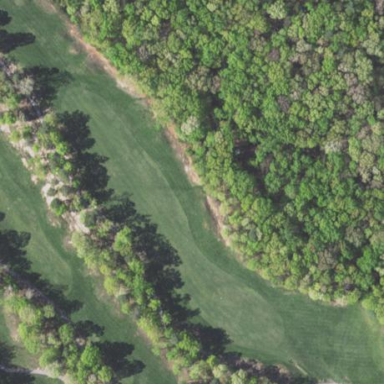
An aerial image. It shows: Golf fairway surrounded by grass.